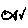
Label: fish